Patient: sex M, age 71
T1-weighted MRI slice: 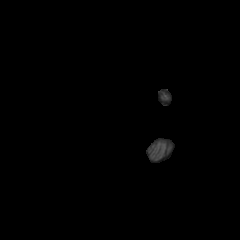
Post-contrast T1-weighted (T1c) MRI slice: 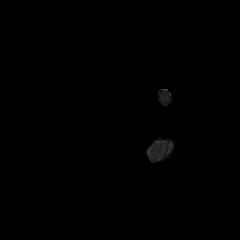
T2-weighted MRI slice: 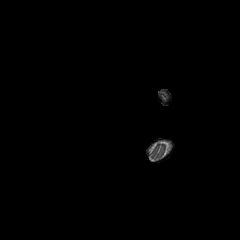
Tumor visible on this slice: no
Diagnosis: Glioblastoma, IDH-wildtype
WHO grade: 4